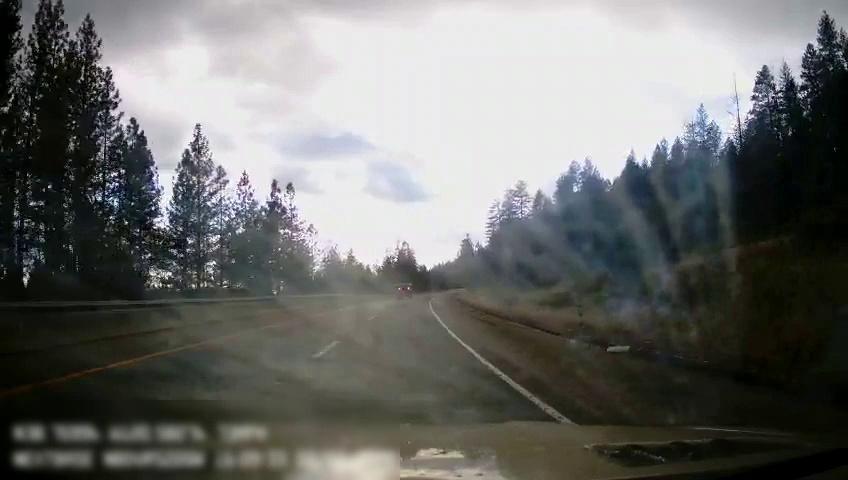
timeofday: Day
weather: Cloudy
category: Drivable Space
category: Drivable Space
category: Vehicles | Van
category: Lanes | Current Lane
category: Lanes | Alternate Lane
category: Lanes | Alternate Lane